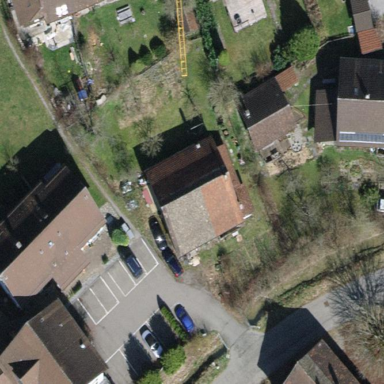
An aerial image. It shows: Building with tiled roof.